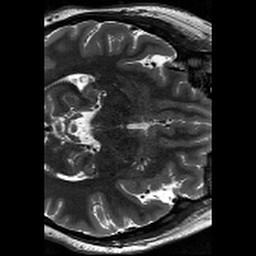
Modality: T2w
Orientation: axial